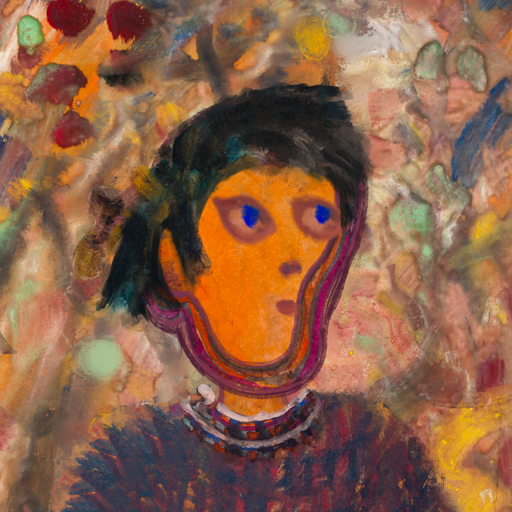
Background: Mother_And_Son_Mother, Head And Neck Side: Hypocrite_w_Hair, Face Side: Mother_And_Son_Mother, Bust: In_The_Sun, Hair Side: Pipe, Head Accessory: Blank, Second Necklace: Blank, Necklace: Hypocrite_1, Baby: Blank